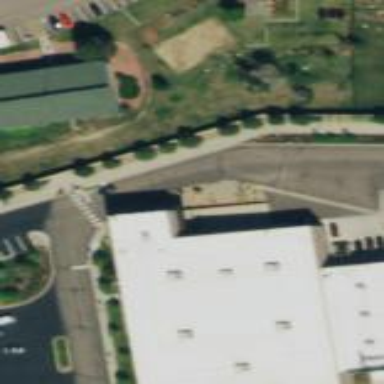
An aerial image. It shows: Retail building.